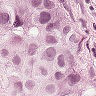
Metastatic tissue present: yes